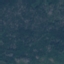
Land use / land cover class: Forest